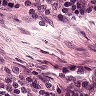
Metastatic tissue present: no